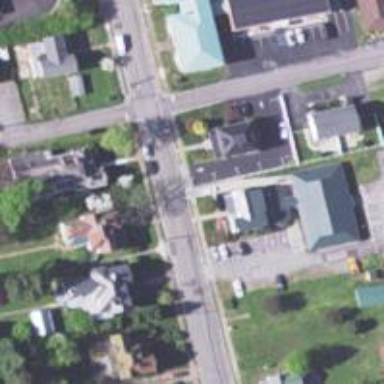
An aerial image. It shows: Neighborhood.